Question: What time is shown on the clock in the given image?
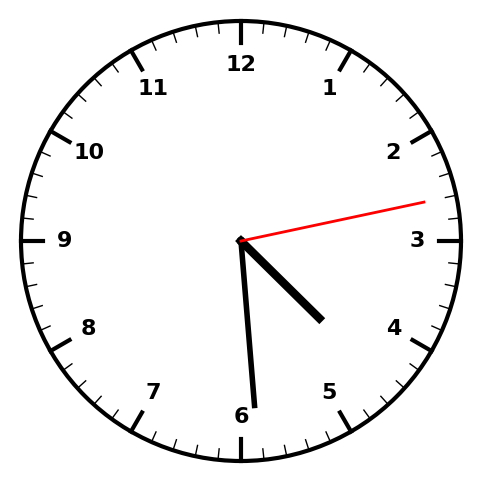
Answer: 04:29:13